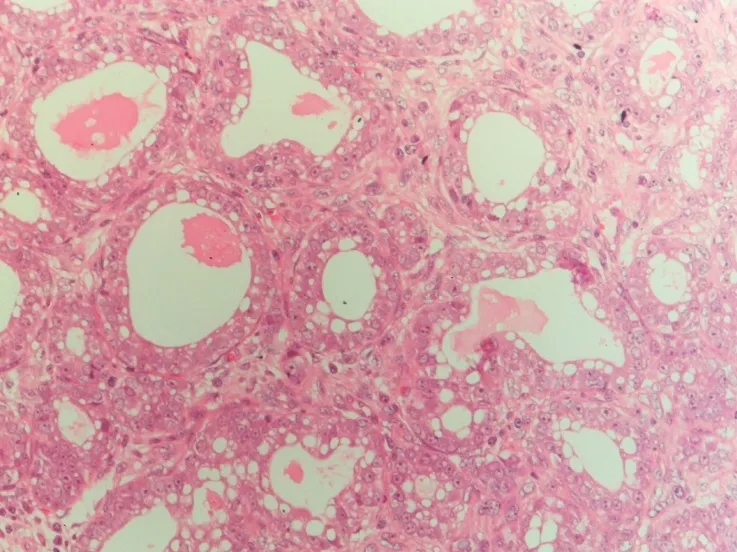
Microscopical picture showed proliferation of benign ducts lined with secretory epithelial cells with large vascuolated cytoplasm (HE x 200).
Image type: pathology (h&e)